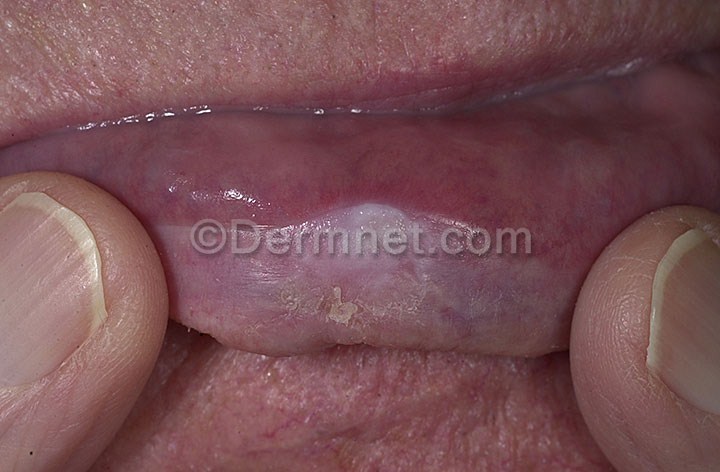
Disease: Actinic Keratosis Basal Cell Carcinoma and other Malignant Lesions